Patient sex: M
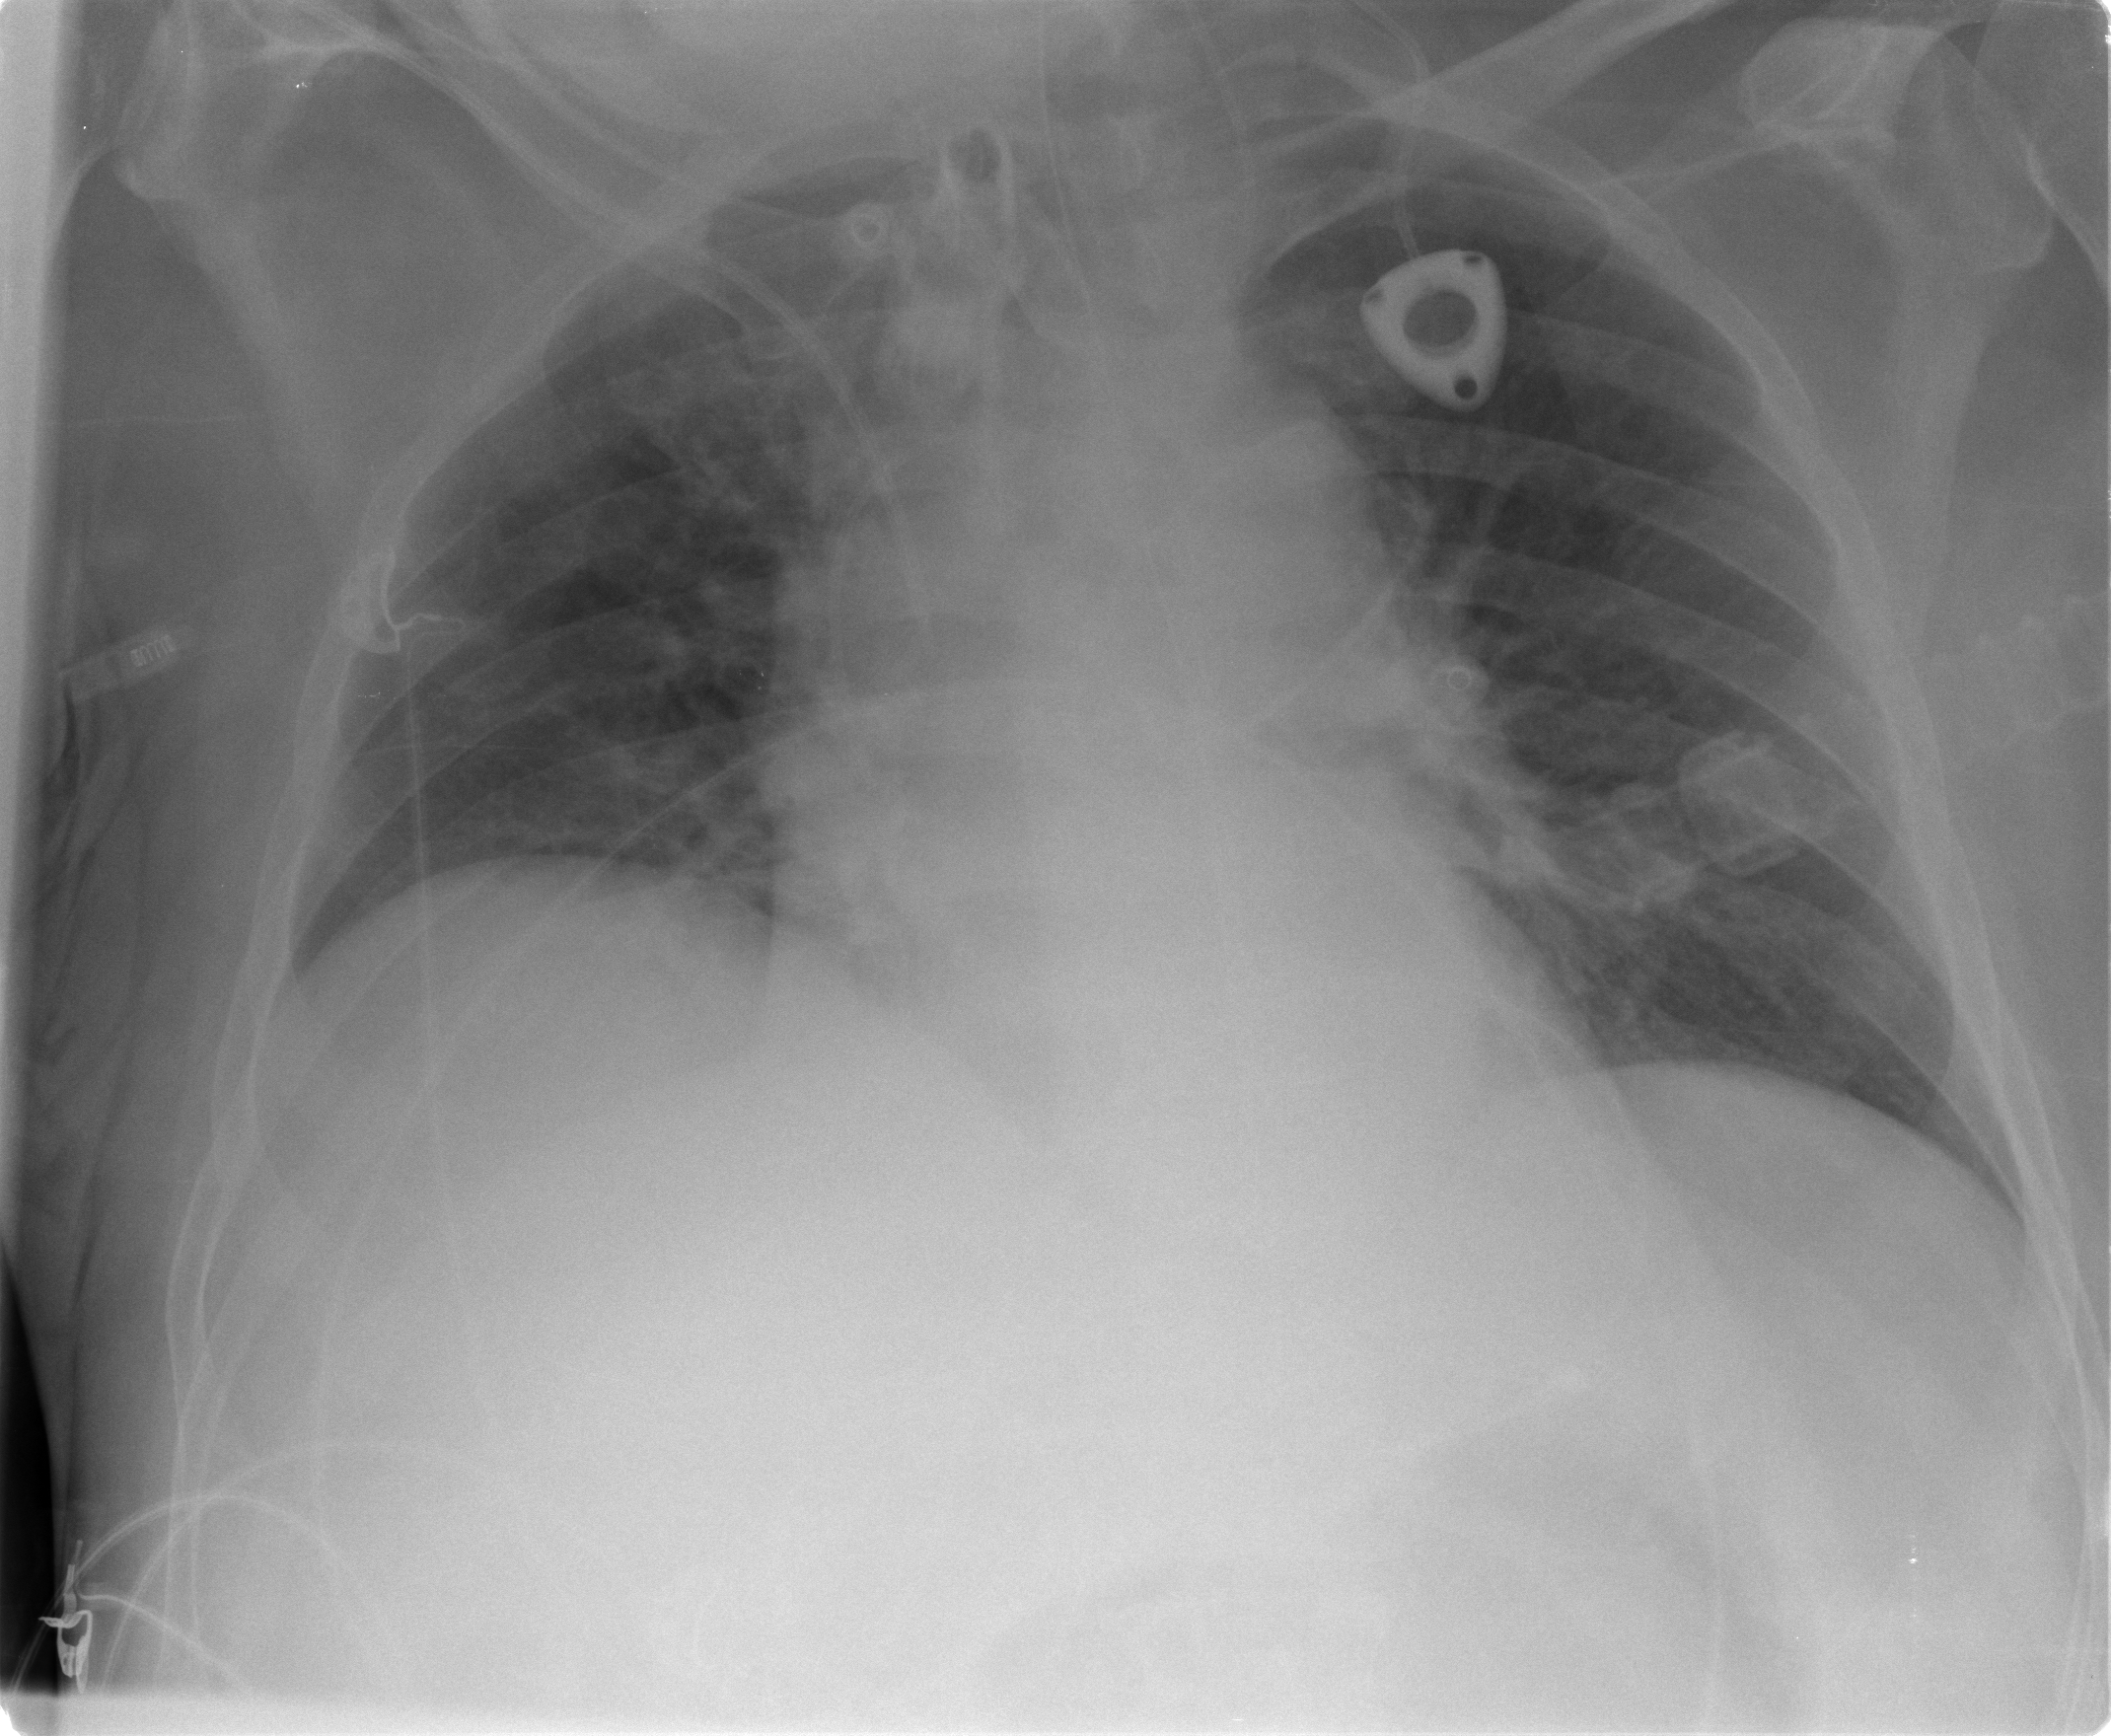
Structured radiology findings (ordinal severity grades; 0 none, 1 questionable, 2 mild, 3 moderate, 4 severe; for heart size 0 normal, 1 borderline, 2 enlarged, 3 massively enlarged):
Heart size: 0
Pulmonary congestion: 2
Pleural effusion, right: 0
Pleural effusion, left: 0
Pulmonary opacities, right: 1
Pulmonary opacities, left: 1
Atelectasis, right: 0
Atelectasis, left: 0